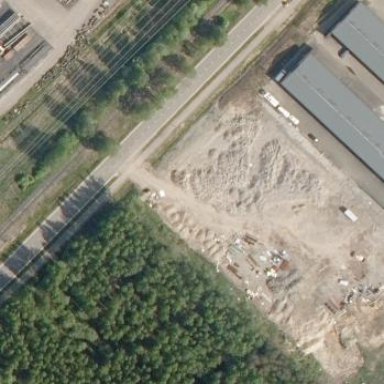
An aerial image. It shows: Warehouse building.